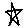
Label: star